Interaction volume radius: 5 \u00c5
Interaction volume height: 10 \u00c5
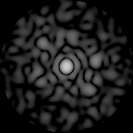
Disorder parameter: 0.787